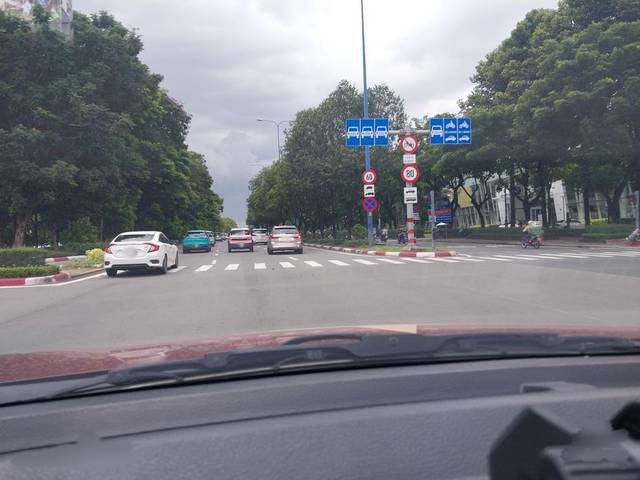
Region: Vietnam
Coordinates: 10.773, 106.723